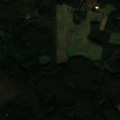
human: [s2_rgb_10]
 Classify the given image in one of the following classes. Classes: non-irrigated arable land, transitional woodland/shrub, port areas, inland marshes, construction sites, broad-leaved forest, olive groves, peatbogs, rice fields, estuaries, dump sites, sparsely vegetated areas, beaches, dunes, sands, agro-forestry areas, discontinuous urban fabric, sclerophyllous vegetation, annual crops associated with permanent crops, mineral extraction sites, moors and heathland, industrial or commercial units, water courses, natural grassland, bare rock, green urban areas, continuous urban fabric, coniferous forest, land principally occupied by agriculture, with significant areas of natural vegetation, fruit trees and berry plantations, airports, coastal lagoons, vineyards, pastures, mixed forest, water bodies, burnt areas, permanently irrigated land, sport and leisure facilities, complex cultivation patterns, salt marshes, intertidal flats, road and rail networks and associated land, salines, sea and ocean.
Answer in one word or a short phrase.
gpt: non-irrigated arable land, land principally occupied by agriculture, with significant areas of natural vegetation, coniferous forest